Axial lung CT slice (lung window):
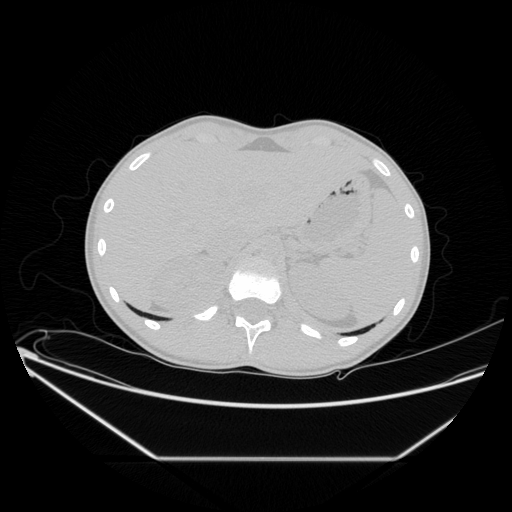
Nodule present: no